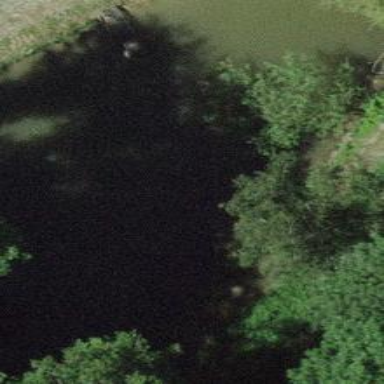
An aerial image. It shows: Pond with natural water.